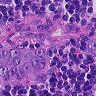
Metastatic tissue present: yes